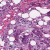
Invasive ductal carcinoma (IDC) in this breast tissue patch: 1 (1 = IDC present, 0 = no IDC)